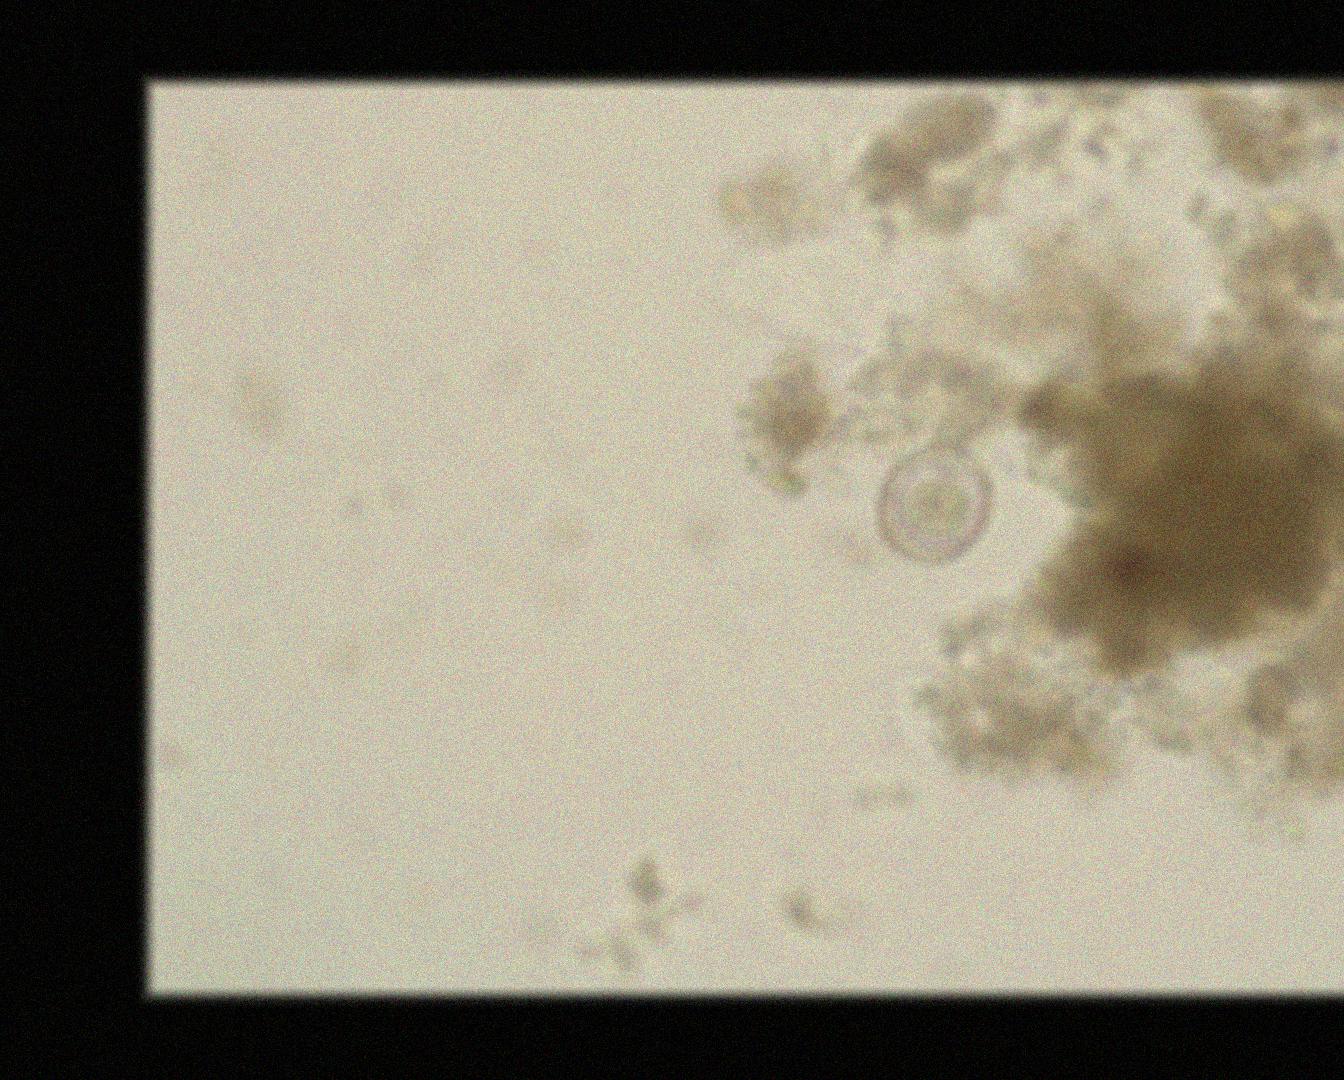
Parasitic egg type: Hymenolepis nana